Question: While rendering to terrainData.heightmapTexture I discovered that writing 1.0f to pixels doesn't result in terrain of maximum height (as specified in "Terrain Height" inspector field) but 0.5 does (1.0 is twice that and not available for manual brush edits).
Seems odd/surprising but I expect there is sensible reason behind it.

(image shows terrain after rendering a sine wave (0.0-1.0 range) to it. I was using a compute shader > Graphics.CopyTexture > terrainData.DirtyHeightmapRegion path)
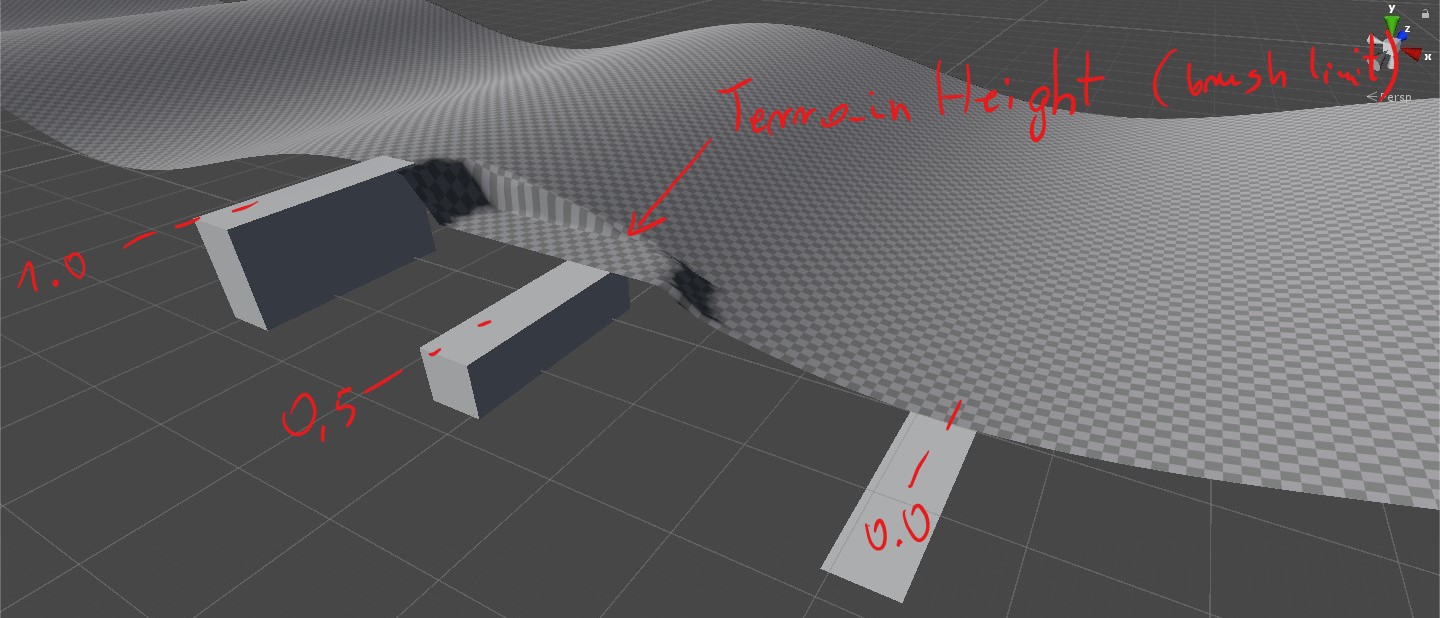
Answer: Answer from Unity Technologies' engineer:
> The heightmap implementation itself is signed but is treated as
unsigned when rendering so we only have half the precision available
to use for height values. That's why all of our Terrain painting
shaders clamp the returned value between 0f and .5f so that we don't
end up writing signed values into the heightmap. If you were to put in
values greater than .5, you'll see the Terrain surface "wrap" to
negative height values. I can't say why this was done but it probably
has stayed this way because it would take a lot of code changes to
make either of them signed or unsigned to match.The values are normalized so that we can get the most precision we can
out of the .5f for a given Terrain's max height. 0 being a world
height offset of 0 and .5f being terrain.terrainData.size.y (the max
height)
<URL>